Question: I have a text box:
'''
<TextBox Height="20" Width="150" Text="{Binding MyProperty,NotifyOnValidationError=True,ValidatesOnDataErrors=True}" >
<i:Interaction.Triggers>
<i:EventTrigger EventName="Validation.Error">
<mvvm:EventToCommand Command="{Binding MyCmd}" PassEventArgsToCommand="True" ></mvvm:EventToCommand>
</i:EventTrigger>
</i:Interaction.Triggers>
</TextBox>
'''
My ViewModel looks like this:
'''
public class MyViewModel : ValidationViewModelBase, INotifyPropertyChanged
{
private int myVar;
[Range(0, 10)]
public int MyProperty
{
get { return myVar; }
set
{
myVar = value;
OnPropertyChanged("MyProperty");
}
}
public MyViewModel()
{
MyCmd = new RelayCommand<RoutedEventArgs>(Valid);
}
public RelayCommand<RoutedEventArgs> MyCmd { get; set; }
private void Valid(RoutedEventArgs args)
{
//Do something
}
#region INotifyPropertyChanged
public event PropertyChangedEventHandler PropertyChanged;
public void OnPropertyChanged(string name)
{
if (PropertyChanged != null)
{
PropertyChanged(this, new PropertyChangedEventArgs(name));
}
}
#endregion INotifyPropertyChanged
}
'''
When I catch the event Validation.Error in Code Behind it works:

But when I try to run it this way with the Event Command is not coming Valid function.
Did I miss something?
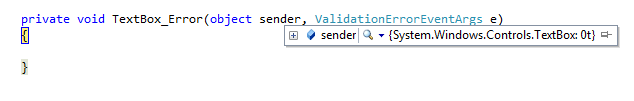
Answer: Since 'Validation.Error' is , then it does not work with 'EventToCommand' normally.
The answer you will find at the link below:
<URL>